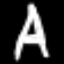
Label: The Eiffel Tower